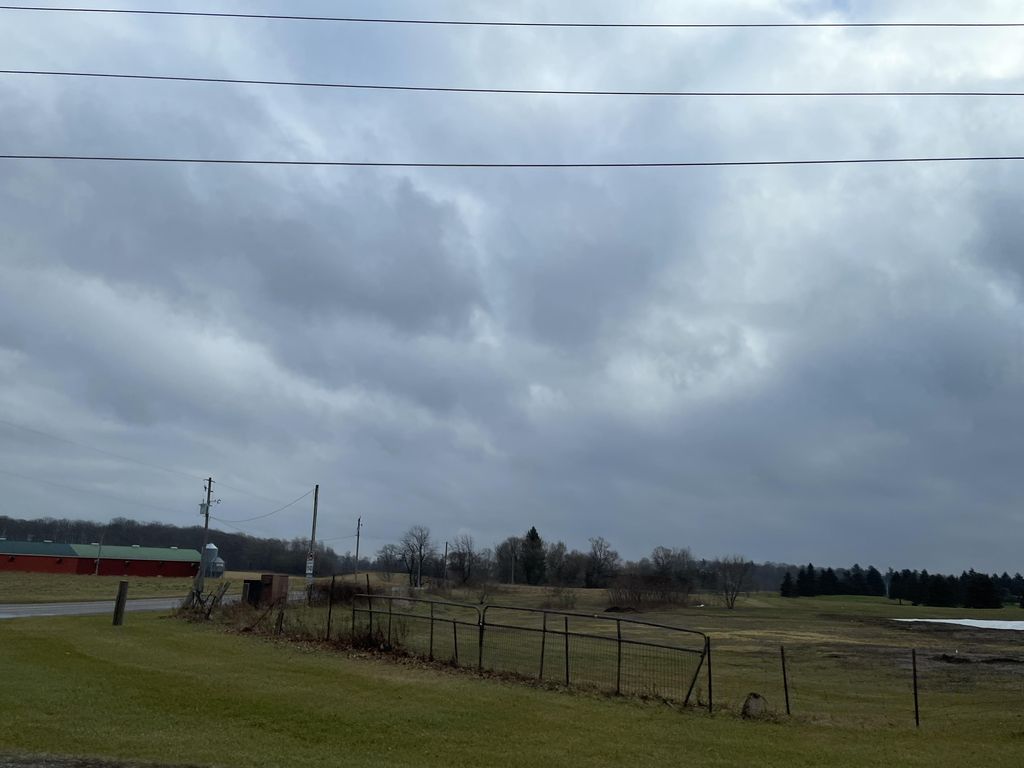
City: kitchener-waterloo